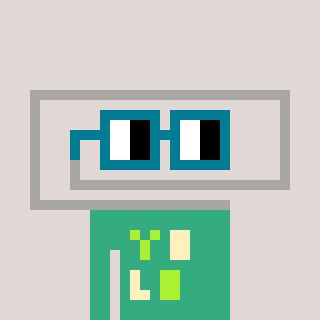
a pixel art character with square dark green glasses, a paperclip-shaped head and a teal-colored body on a warm background